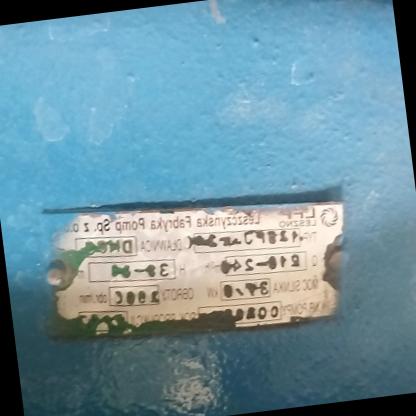
Klasa: tabliczka-znamionowa